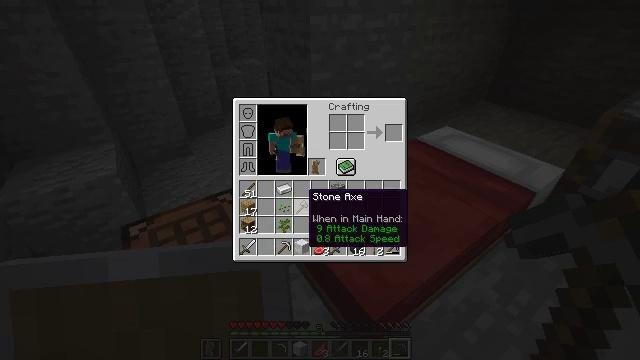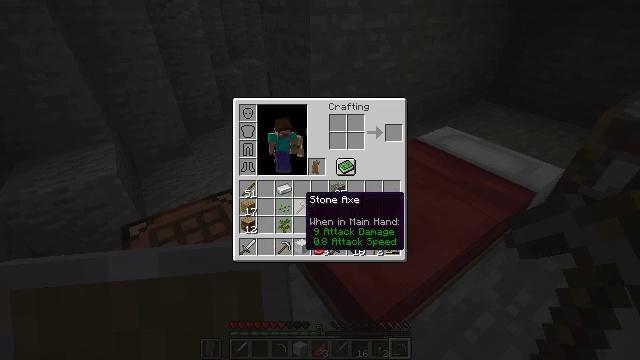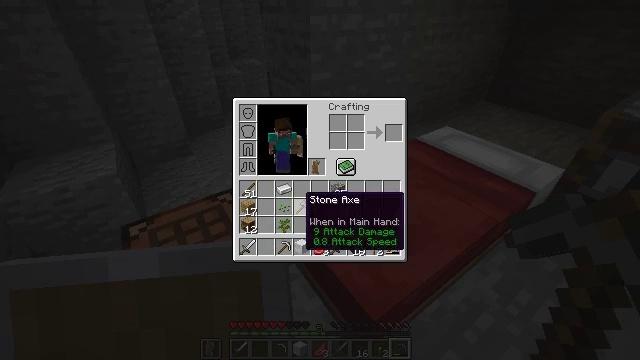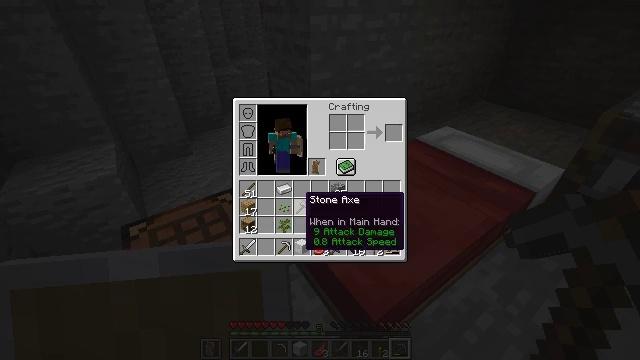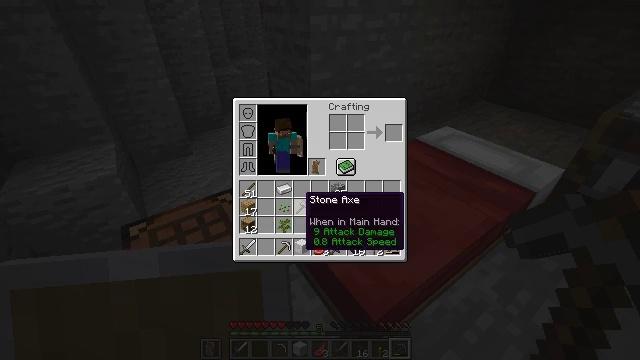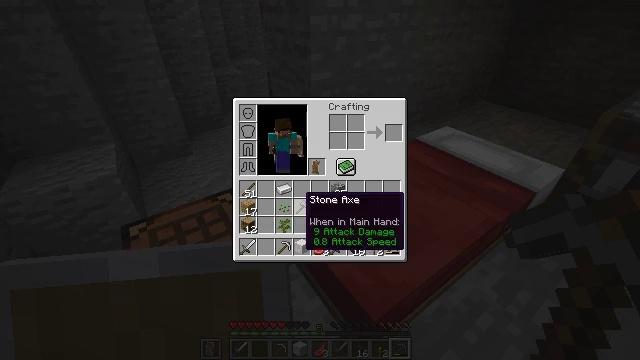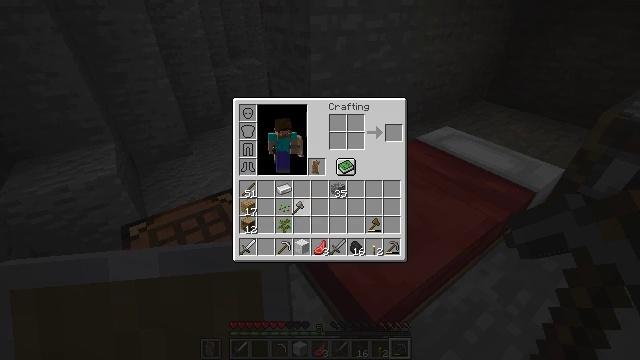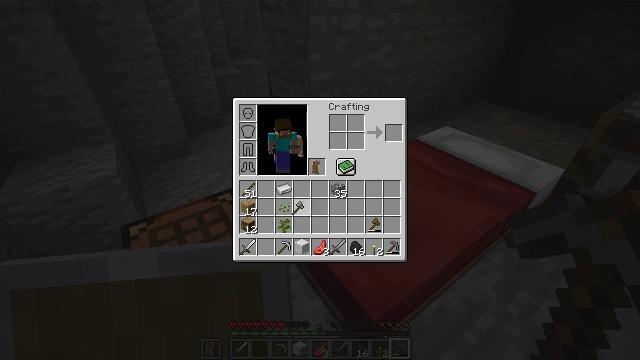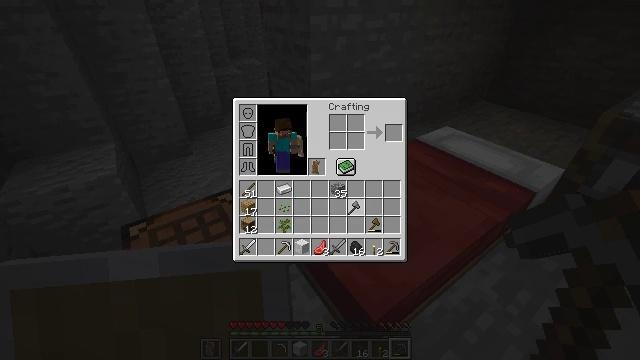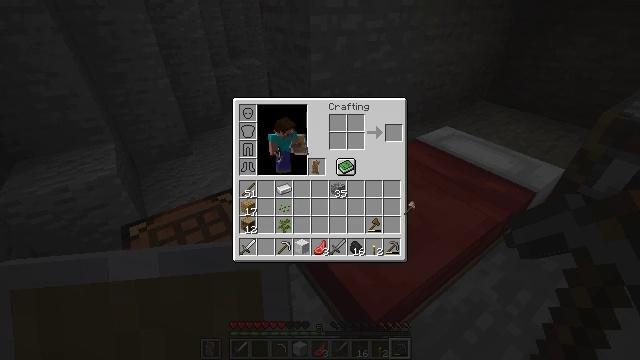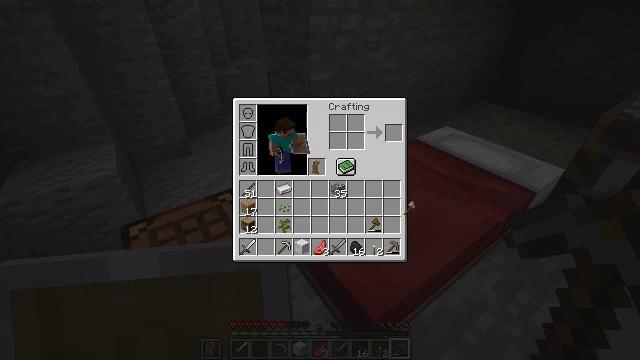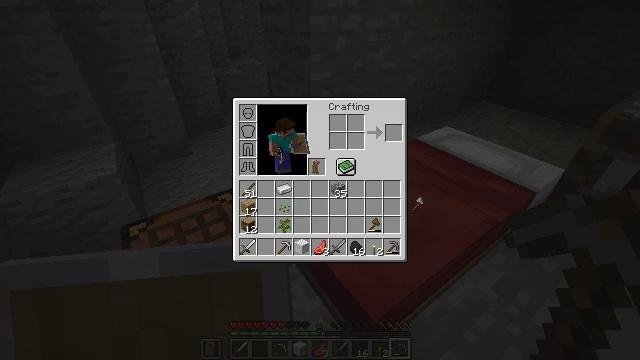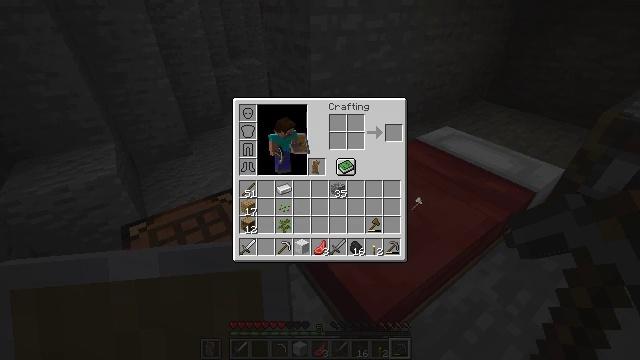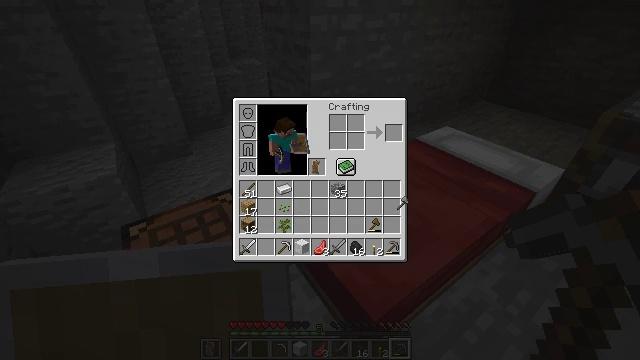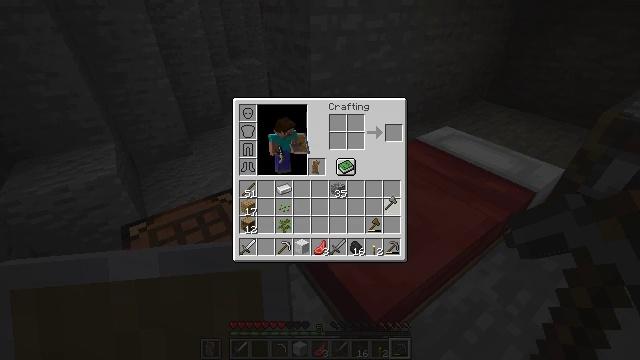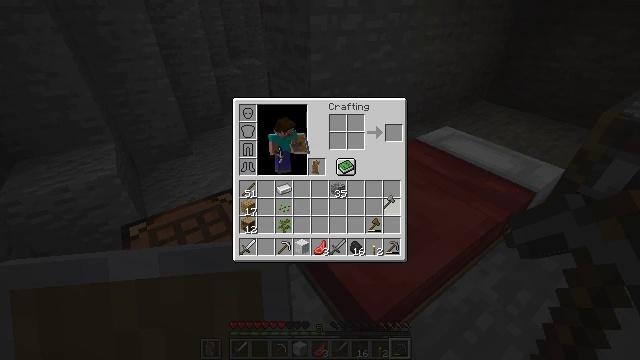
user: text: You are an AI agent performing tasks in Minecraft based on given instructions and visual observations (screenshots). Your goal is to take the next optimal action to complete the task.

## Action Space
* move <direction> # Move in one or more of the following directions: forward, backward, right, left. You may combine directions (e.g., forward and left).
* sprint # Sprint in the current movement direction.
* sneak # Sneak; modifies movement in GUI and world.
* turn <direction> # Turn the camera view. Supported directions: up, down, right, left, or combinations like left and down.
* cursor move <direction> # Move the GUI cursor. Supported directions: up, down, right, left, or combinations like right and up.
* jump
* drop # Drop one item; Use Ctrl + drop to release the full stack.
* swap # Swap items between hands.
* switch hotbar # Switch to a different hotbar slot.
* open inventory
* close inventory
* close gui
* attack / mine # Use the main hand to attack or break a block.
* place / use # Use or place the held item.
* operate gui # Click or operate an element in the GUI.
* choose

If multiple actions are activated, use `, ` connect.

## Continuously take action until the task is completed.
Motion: motion action
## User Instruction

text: Get a cooked porkchop by cooking raw porkchop in a furnace.
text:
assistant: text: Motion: no_op
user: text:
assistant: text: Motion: no_op
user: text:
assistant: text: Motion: no_op
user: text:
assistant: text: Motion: no_op
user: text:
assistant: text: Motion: no_op
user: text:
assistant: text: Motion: operate gui
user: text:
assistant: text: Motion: operate gui
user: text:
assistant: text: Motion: cursor move right, operate gui
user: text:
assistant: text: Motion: cursor move right
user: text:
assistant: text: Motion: no_op
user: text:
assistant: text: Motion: cursor move right
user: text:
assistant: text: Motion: no_op
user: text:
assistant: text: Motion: cursor move left
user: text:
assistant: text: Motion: cursor move left
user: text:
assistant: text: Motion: no_op
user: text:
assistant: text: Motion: no_op
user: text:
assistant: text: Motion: no_op
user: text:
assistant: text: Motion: no_op
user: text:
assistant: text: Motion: operate gui
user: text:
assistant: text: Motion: operate gui
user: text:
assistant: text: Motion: operate gui
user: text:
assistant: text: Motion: cursor move left
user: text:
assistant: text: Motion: cursor move down
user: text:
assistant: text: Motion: cursor move down
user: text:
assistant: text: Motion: cursor move down
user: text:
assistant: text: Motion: operate gui
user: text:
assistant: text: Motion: operate gui
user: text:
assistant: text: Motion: operate gui
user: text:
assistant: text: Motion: cursor move up
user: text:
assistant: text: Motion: cursor move up